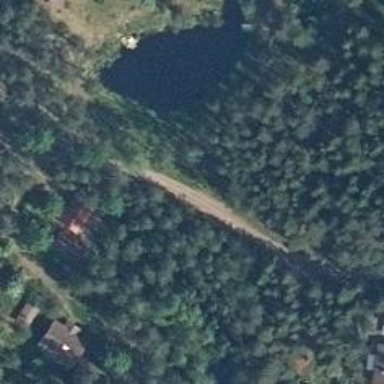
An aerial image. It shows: Unclassified road.